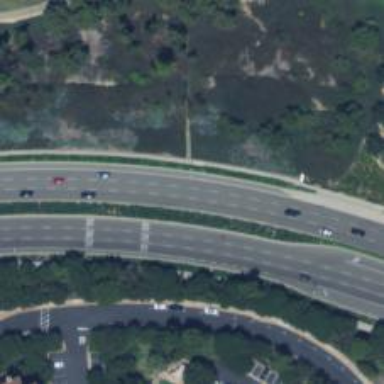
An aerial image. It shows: Primary highway with expressway characteristics.